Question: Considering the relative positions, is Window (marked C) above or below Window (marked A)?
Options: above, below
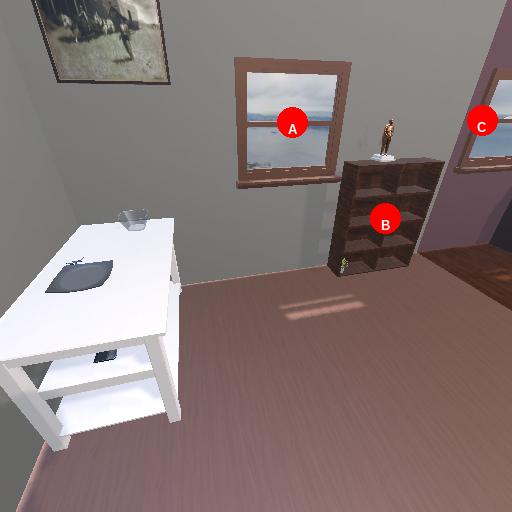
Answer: above